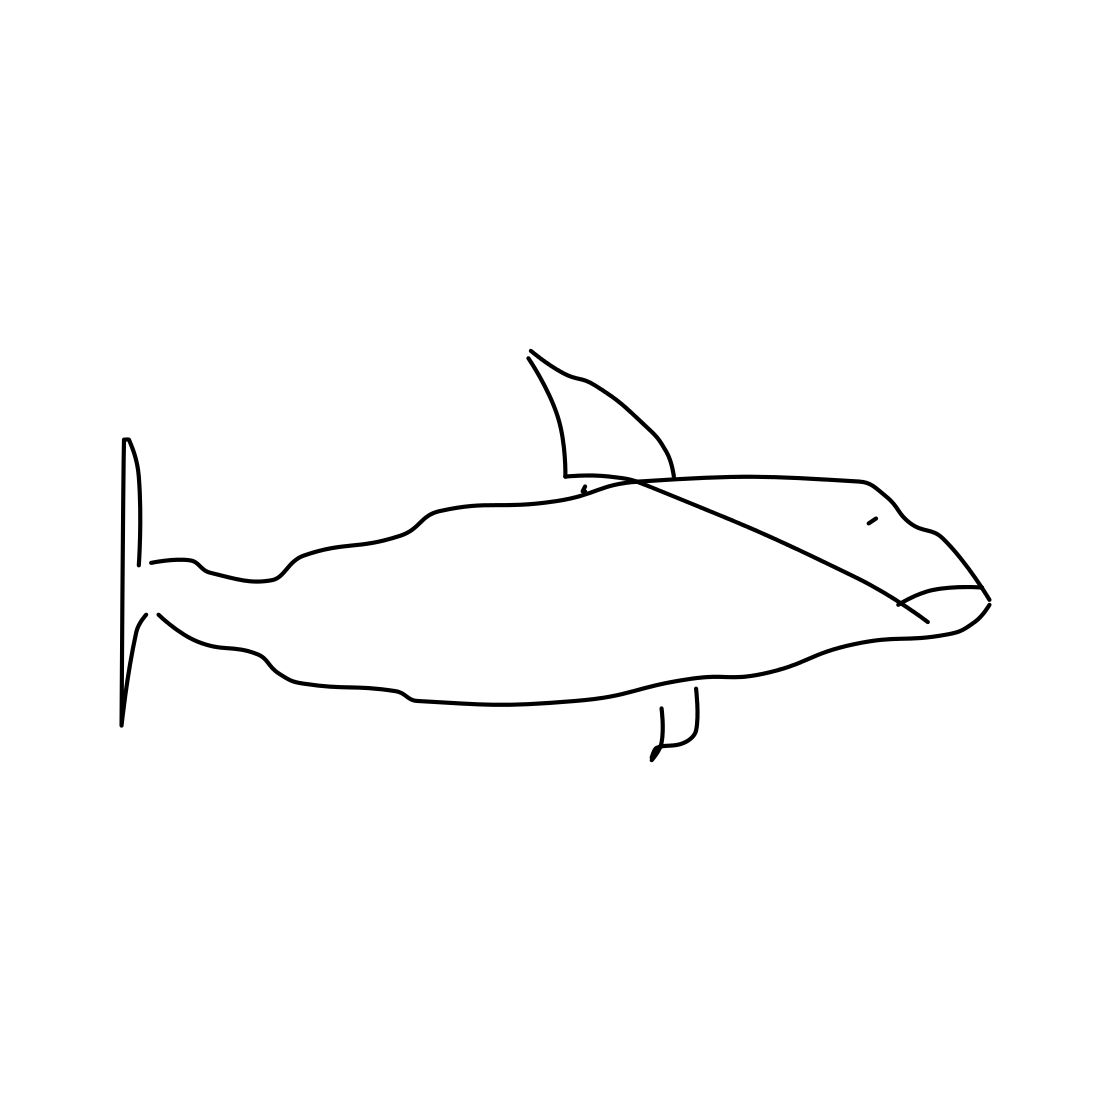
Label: shark